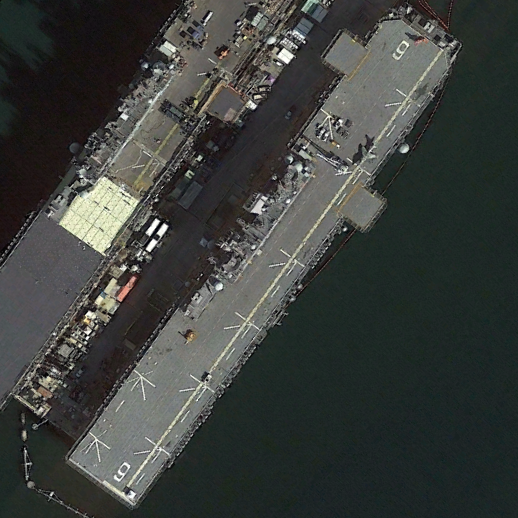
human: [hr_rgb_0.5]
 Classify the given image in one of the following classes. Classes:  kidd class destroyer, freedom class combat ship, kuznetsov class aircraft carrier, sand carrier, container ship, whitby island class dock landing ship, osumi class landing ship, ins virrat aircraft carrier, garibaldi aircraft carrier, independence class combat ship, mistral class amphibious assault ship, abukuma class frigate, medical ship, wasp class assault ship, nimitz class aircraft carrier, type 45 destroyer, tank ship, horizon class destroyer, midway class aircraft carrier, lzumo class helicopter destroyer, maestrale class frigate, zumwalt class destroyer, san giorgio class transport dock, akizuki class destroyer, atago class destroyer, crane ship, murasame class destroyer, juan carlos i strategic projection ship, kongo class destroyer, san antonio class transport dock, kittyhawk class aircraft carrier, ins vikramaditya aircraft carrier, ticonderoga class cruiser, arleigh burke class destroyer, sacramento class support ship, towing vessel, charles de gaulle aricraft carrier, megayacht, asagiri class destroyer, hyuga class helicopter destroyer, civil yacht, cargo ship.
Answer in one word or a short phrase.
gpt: Wasp class assault ship